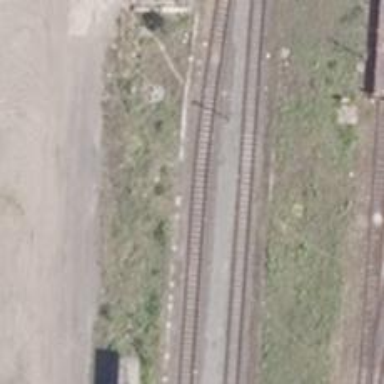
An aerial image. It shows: Railway spur service.